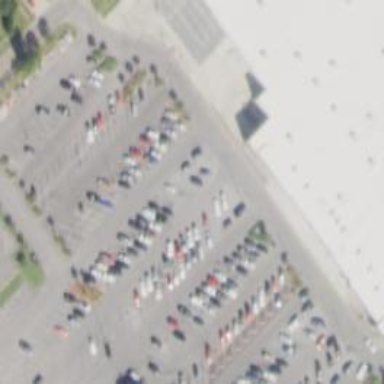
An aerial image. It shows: Parking space is available.